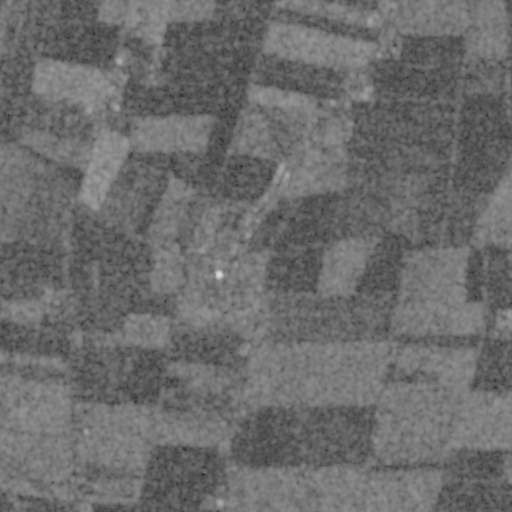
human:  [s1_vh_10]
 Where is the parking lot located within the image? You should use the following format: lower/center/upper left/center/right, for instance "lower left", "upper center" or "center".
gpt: The parking lot is located in the lower left of the image.
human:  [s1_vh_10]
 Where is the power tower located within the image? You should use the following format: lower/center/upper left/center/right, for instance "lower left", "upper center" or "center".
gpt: The power tower is located in the lower of the image.
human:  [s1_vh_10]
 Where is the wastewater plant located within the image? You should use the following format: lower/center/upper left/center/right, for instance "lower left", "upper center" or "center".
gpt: The wastewater plant is located in the lower right of the image.
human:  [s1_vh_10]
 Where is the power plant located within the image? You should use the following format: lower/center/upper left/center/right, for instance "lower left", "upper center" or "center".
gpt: There is no power plant in the image.

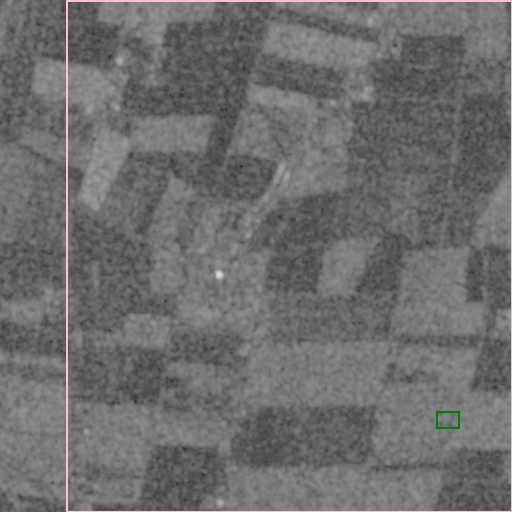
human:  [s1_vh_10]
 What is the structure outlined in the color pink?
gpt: The structure outlined in pink is a crop field.
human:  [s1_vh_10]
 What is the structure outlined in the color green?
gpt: The structure outlined in green is a wastewater plant.
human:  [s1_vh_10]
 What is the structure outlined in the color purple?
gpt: There is no purple outline.